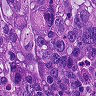
Metastatic tissue present: yes